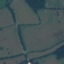
Label: Pasture